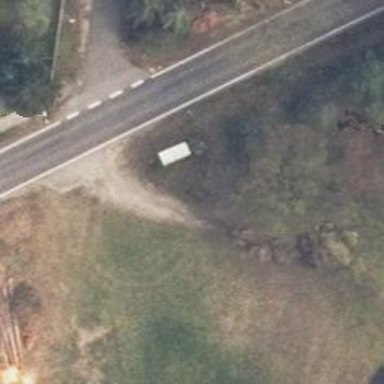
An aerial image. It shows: Shelter.